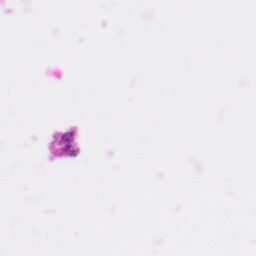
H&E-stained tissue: Pancreatic